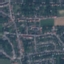
Land use / land cover class: Residential